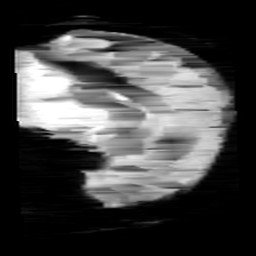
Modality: minIP
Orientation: sagittal
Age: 12
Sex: female
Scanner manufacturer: siemens
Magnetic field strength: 3 T
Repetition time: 0.027 s
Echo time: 0.02 s